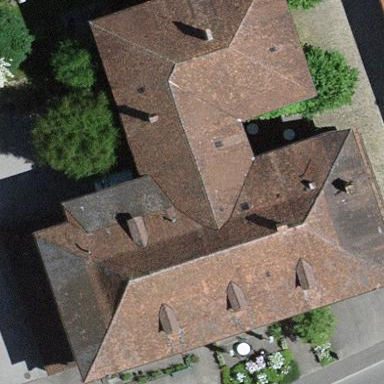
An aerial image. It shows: Building with hipped roof.